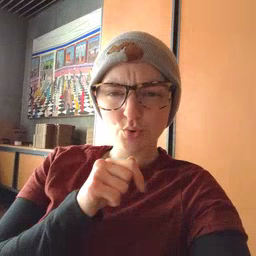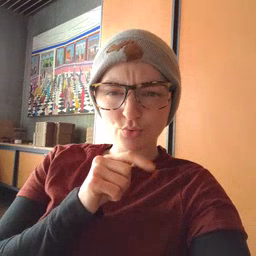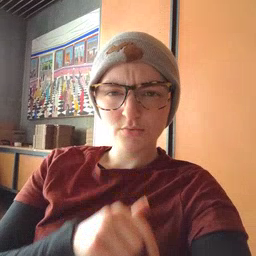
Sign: who